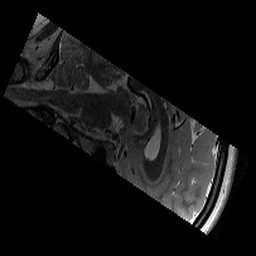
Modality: T2w
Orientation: sagittal
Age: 10
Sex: female
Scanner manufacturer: siemens
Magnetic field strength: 3 T
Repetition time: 9.23 s
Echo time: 0.067 s